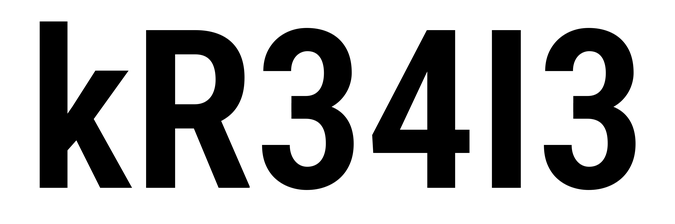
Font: Roboto_Condensed_SemiBold